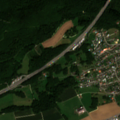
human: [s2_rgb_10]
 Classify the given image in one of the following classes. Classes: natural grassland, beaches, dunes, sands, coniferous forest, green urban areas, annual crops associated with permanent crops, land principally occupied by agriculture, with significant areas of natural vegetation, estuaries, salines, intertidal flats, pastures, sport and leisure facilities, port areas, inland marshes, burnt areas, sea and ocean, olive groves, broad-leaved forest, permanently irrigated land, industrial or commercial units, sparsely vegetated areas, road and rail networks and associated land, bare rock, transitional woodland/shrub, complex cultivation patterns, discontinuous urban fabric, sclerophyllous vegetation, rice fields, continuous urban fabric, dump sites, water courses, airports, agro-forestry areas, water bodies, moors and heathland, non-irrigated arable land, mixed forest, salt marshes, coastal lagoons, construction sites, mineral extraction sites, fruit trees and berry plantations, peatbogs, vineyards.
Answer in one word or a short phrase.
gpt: discontinuous urban fabric, non-irrigated arable land, broad-leaved forest, mixed forest